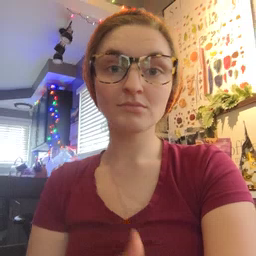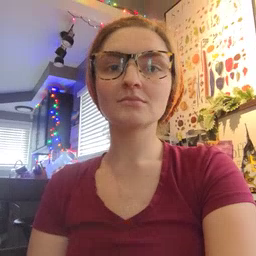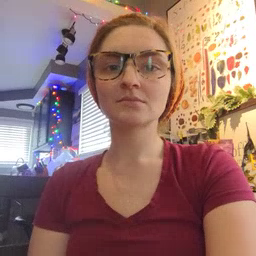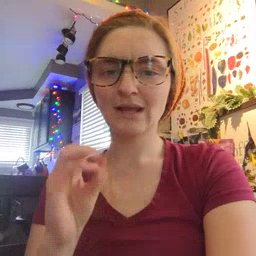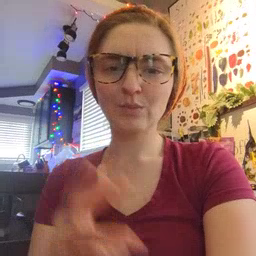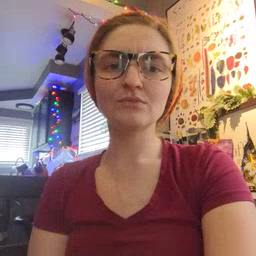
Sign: owie